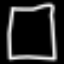
Label: square